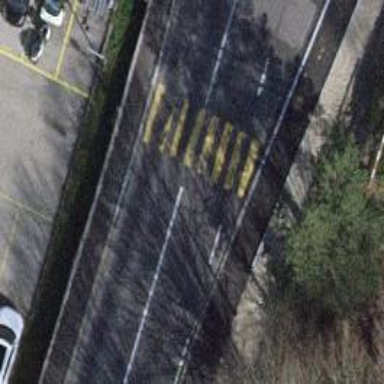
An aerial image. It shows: Zebra crossing on the road.